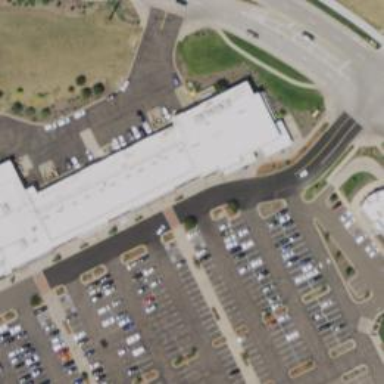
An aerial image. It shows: Parking space is available.